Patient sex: F
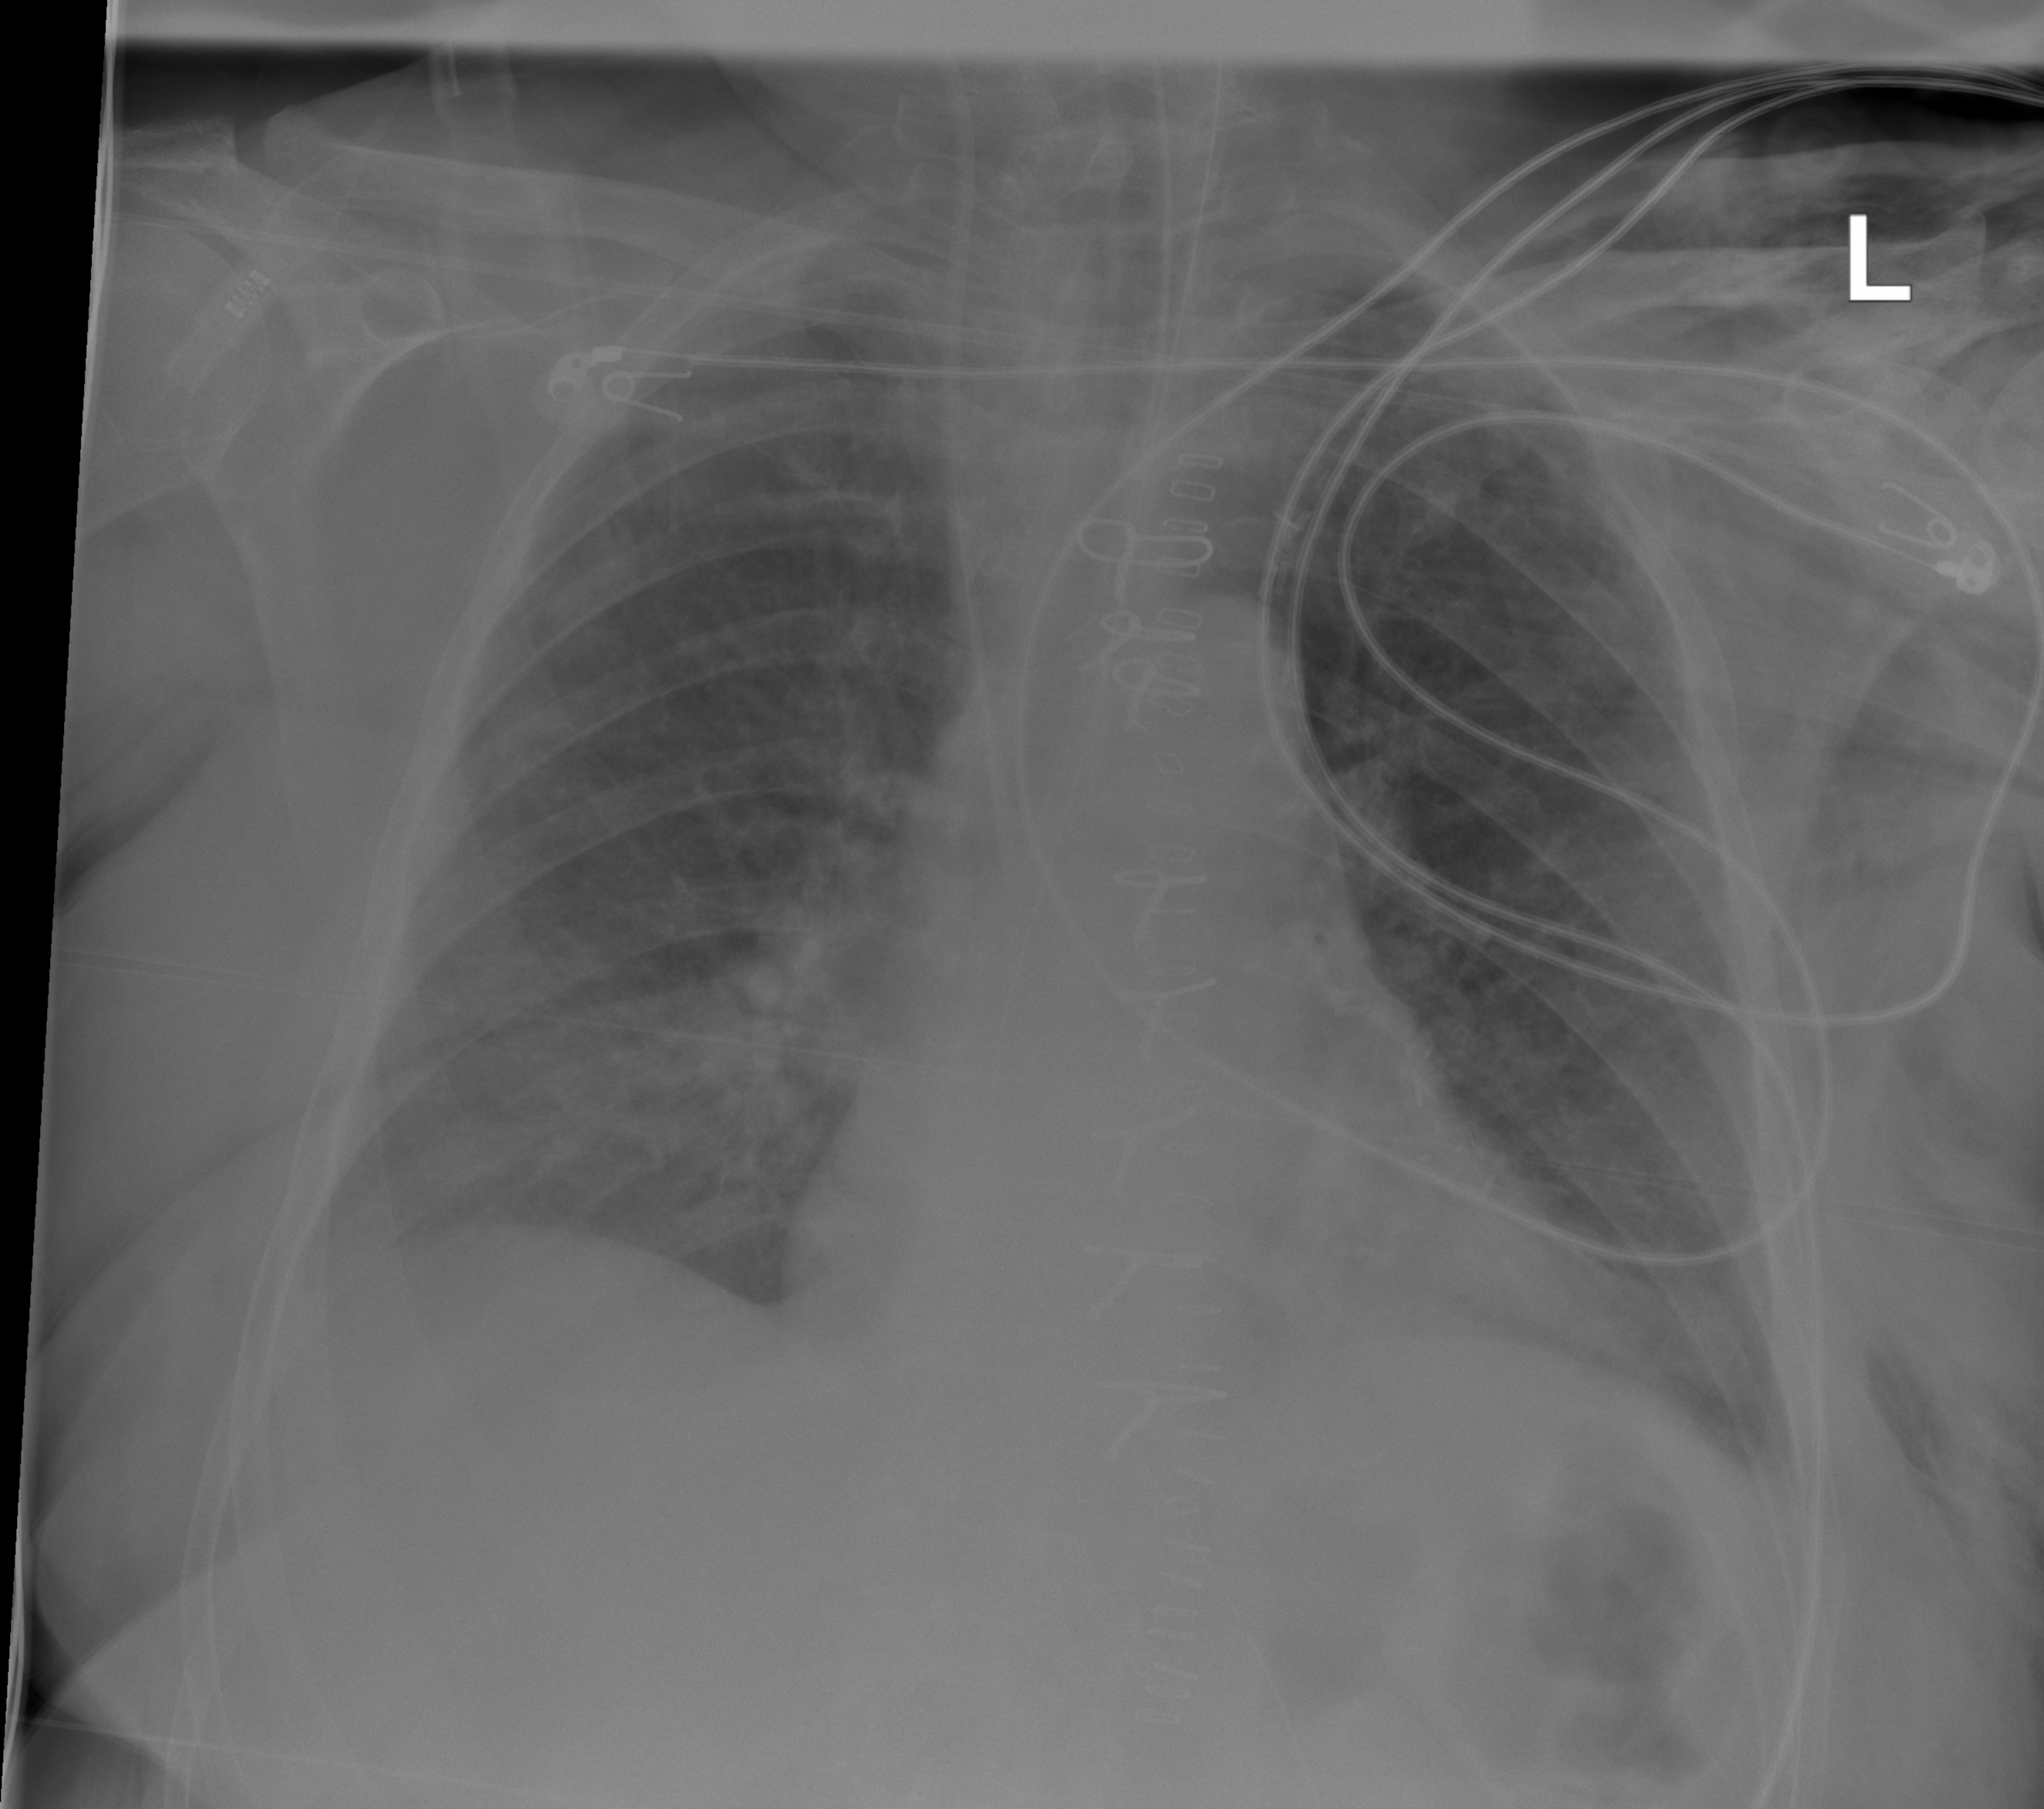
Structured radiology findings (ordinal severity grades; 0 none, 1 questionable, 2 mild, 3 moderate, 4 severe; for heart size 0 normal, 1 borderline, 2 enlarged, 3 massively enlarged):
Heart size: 0
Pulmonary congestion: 0
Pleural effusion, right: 0
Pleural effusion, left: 0
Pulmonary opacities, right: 2
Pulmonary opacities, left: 0
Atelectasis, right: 0
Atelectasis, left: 2